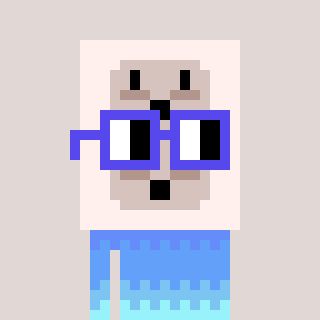
a pixel art character with square blue glasses, a outlet-shaped head and a bege-colored body on a warm background